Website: macys
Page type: payment
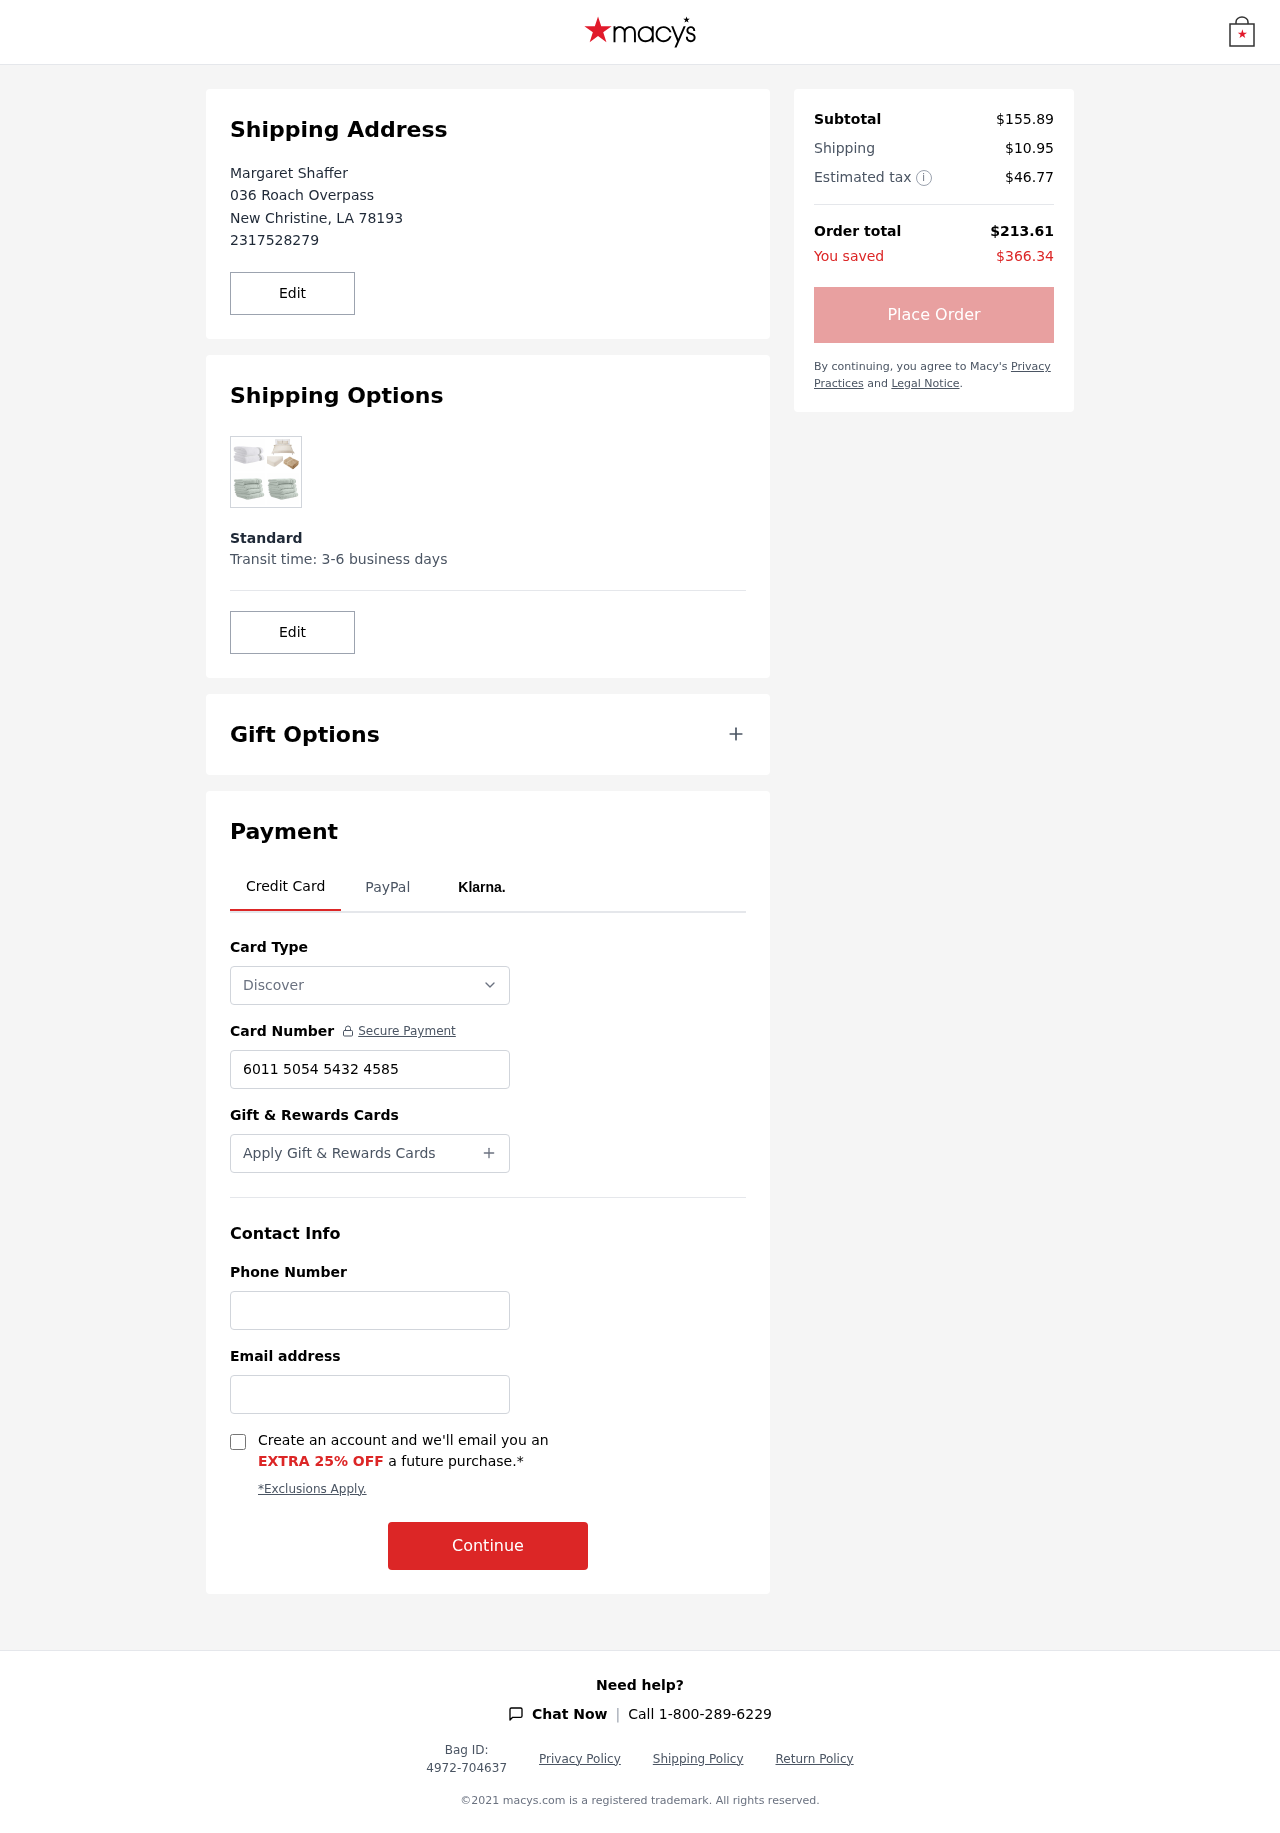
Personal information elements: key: PII_CARD_NUMBER
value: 6011 5054 5432 4585
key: PII_CARD_TYPE
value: Discover
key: PII_CITY
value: New Christine
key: PII_EMAIL
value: margaret_shaffer@gmail.com
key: PII_FULLNAME
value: Margaret Shaffer
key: PII_PHONE
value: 2317528279
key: PII_POSTCODE
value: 78193
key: PII_STATE_ABBR
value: LA
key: PII_STREET
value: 036 Roach Overpass
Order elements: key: ORDER_SUBTOTAL
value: $155.89
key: ORDER_SHIPPING_COST
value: $10.95
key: ORDER_TAX
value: $46.77
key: ORDER_TOTAL
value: $213.61
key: ORDER_SAVINGS
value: $366.34